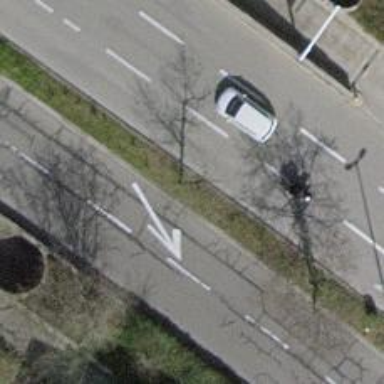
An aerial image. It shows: Avenue lined with trees.